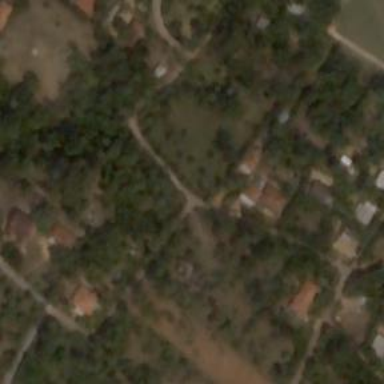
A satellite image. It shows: Village.